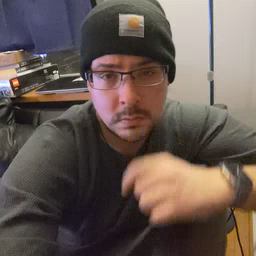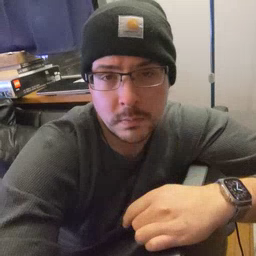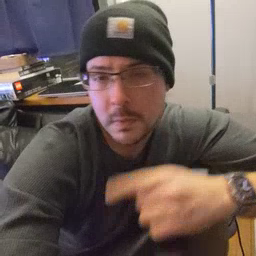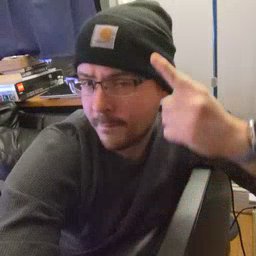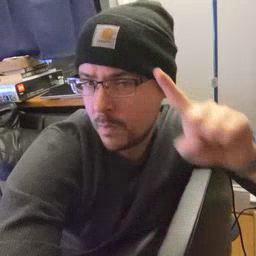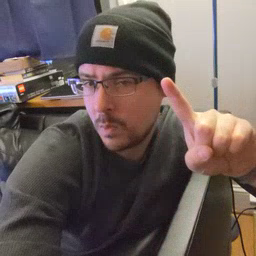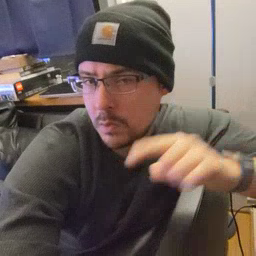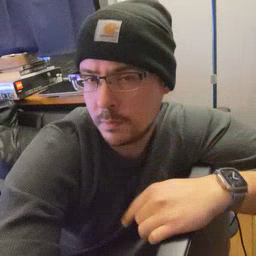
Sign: for